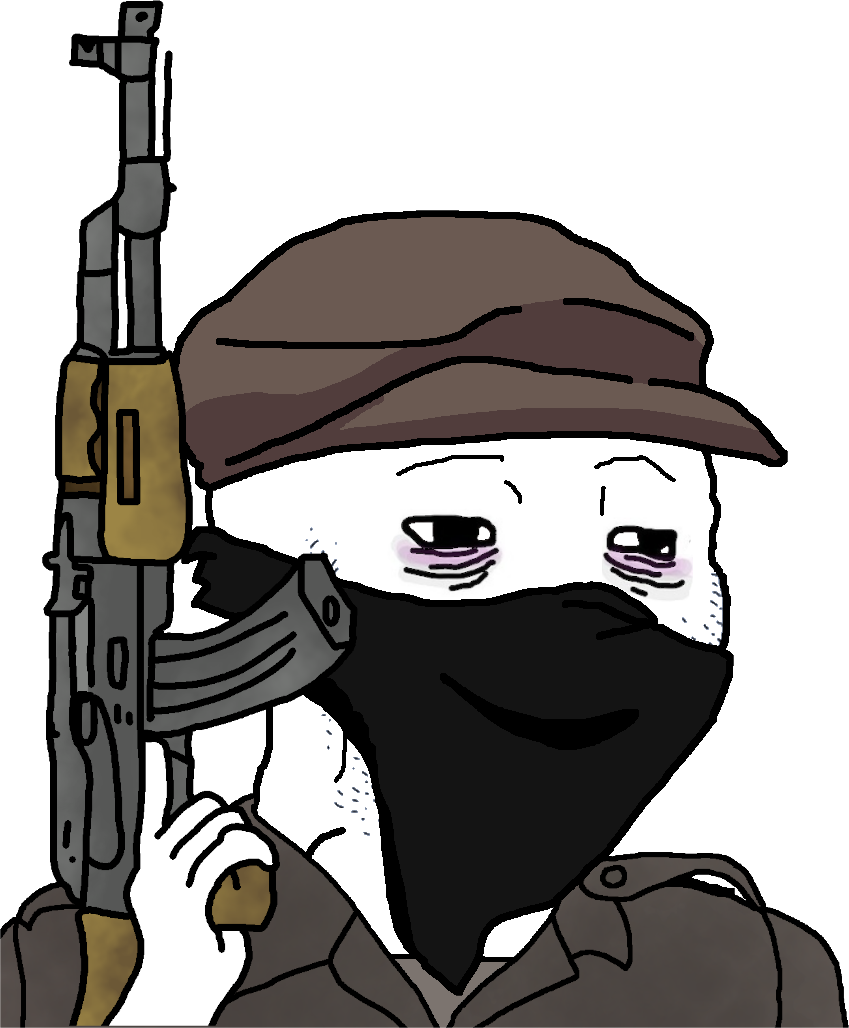
Label: 5_Doomer